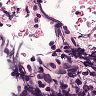
Metastatic tissue present: no